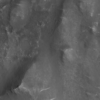
Label: not_dusty